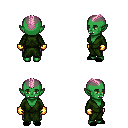
a pixel art fantasy rpg character, female body template, orc, green skin, green robe, metal pants, pink short mohawk hairstyle, gold gloves, black slippers, four views (front, back, left, right), 2x2 character sprite sheet, small pixel art, hard edges, no anti-aliasing